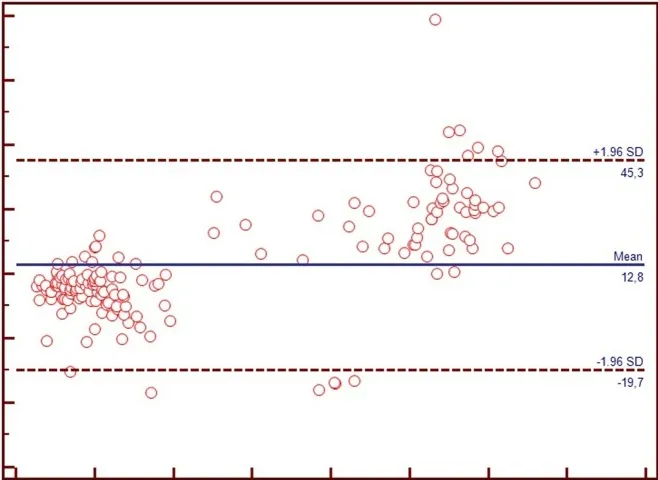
Bland-Altman Plot of manual titration vs. coulometric endpoint method.
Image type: chart (chart)